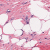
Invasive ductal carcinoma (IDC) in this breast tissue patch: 1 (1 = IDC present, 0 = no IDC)